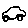
Label: car